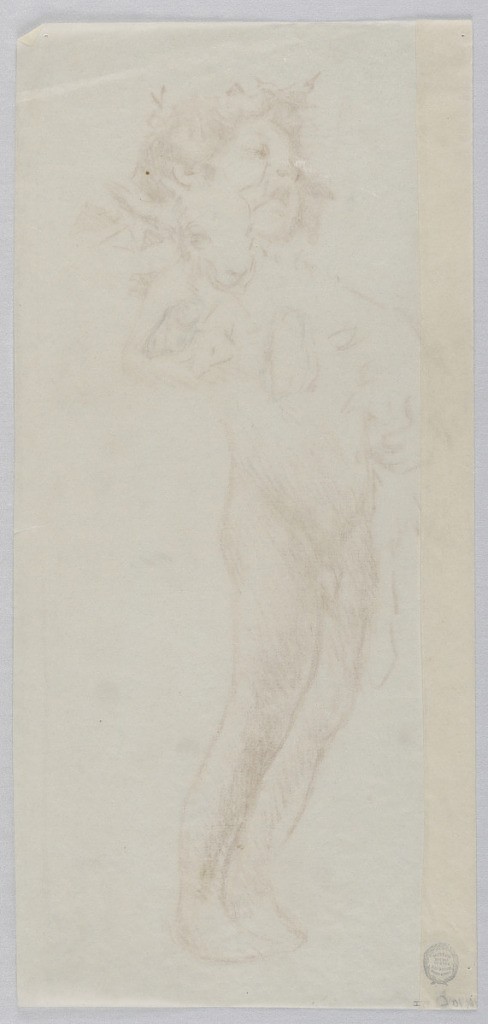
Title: Study for standing boy with kid, “Vintage Festival,” Mendelssohn Glee Club, New York, NY
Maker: Robert Frederick Blum, American, 1857–1903
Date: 1895–1898
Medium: Brown, black pastel crayon on tracing paper
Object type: Drawing
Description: Young male figure standing slightly turned, holding kid with both arms; Alterations in black pastel crayon to the change position of the kid's body. Similar to 1904-16-10-b; the palces of both forelegs are changed and the angle between the directions of the face of the boy and of the head of the kid is increased.